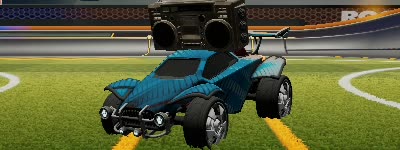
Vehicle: octane